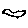
Label: bird